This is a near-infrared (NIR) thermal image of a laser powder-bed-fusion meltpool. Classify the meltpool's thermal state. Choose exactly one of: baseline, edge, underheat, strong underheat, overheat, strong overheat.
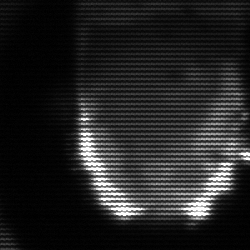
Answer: baseline